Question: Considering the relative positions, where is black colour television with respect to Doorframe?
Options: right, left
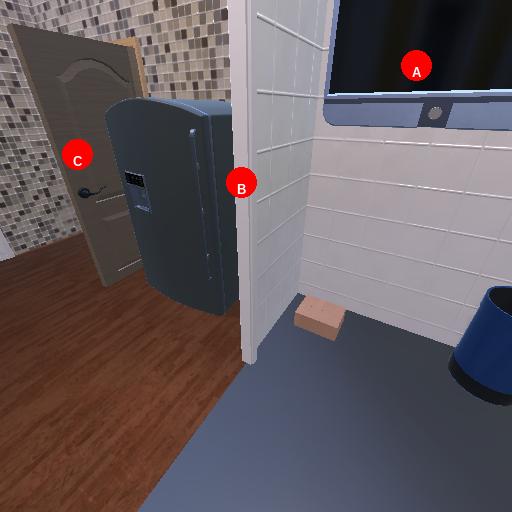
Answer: right